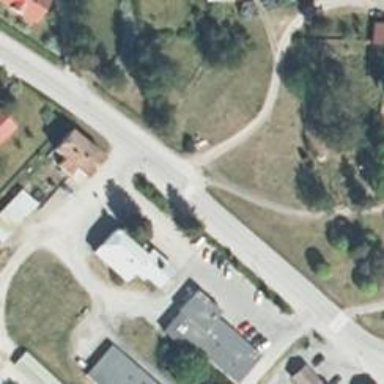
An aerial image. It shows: Marked crossing on the road.